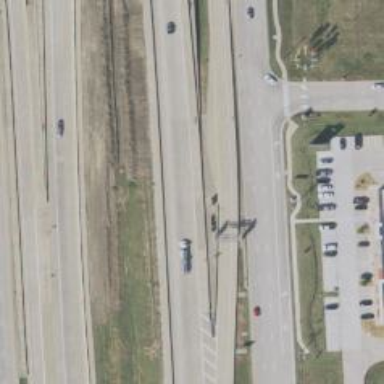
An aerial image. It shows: Toll gantry on the road.